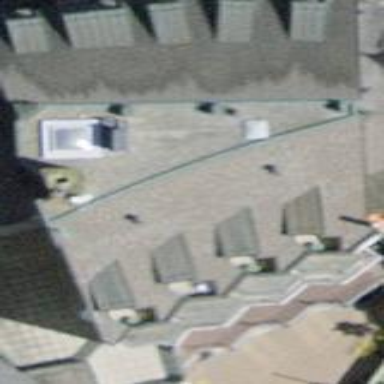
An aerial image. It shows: Hotel building.